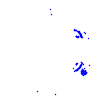
Particle: proton